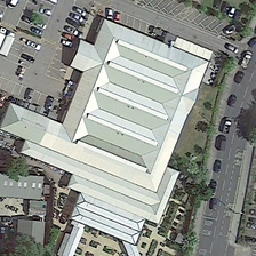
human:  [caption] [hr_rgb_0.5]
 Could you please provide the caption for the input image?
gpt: Polygonal white buildings are surrounded by several cars and green trees.

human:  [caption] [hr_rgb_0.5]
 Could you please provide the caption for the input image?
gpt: Polygonal white buildings are surrounded by cars and green trees.

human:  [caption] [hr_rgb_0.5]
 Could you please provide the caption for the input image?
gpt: A white polygonal building is surrounded by green cars and trees.

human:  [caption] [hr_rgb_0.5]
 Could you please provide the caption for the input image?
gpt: Polygonal white buildings are surrounded by cars and green trees.

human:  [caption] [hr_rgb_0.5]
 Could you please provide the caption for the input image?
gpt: Polygonal white buildings are surrounded by cars and green trees.